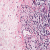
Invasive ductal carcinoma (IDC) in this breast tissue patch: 0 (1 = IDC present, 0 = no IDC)